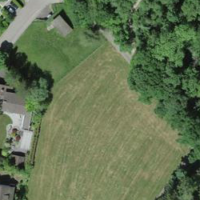
EUNIS habitat code: 25
Species observed at this site:
Hygromia cinctella